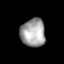
Tissue: skin
Cell type: Epithelial cells
Senescence score: 0.2683
Nuclear area (px): 684
Mean DAPI intensity: 162.776